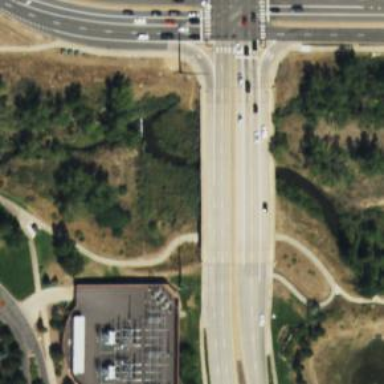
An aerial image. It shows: Secondary link road crossing over bridge.